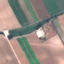
Land use / land cover class: AnnualCrop